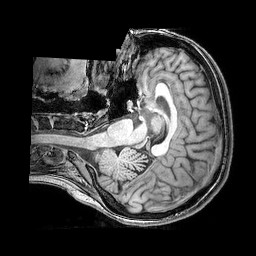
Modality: T1w
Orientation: axial
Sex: female
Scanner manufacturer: philips
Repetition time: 0.008265 s
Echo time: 0.00382 s